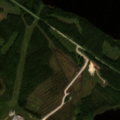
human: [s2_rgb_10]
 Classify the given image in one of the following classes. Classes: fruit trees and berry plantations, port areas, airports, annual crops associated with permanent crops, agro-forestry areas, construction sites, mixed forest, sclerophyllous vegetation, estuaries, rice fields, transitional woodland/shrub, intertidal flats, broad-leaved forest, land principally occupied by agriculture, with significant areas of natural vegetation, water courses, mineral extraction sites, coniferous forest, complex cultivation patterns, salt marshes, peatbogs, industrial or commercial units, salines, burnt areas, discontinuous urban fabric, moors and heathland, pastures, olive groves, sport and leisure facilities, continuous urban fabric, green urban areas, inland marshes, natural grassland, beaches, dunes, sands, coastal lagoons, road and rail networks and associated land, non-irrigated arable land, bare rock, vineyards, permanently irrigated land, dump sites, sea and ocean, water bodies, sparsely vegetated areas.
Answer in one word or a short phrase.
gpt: coniferous forest, mixed forest, transitional woodland/shrub, peatbogs, water bodies